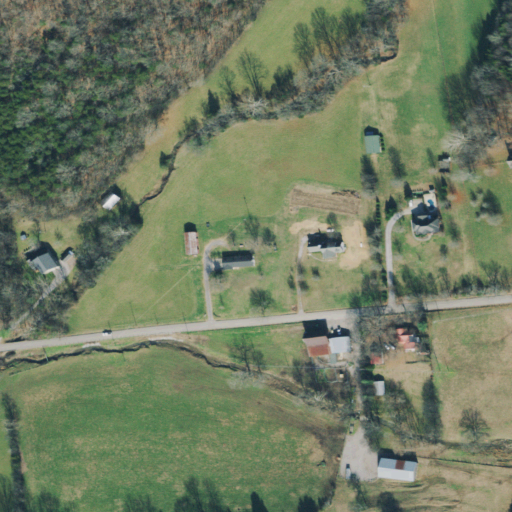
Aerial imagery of valley in Tennessee named Warren Hollow containing pasture, mixed forest, open development, deciduous forest, low intensity development, and evergreen forest